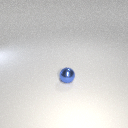
small blue metal sphere